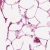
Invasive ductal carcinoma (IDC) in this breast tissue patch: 0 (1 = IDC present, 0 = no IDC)